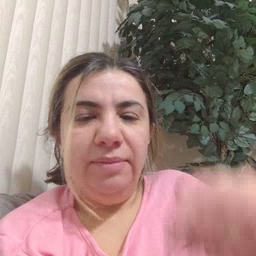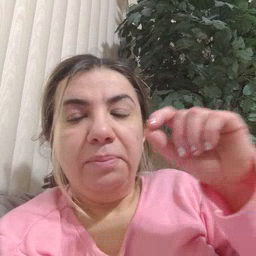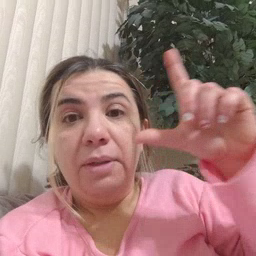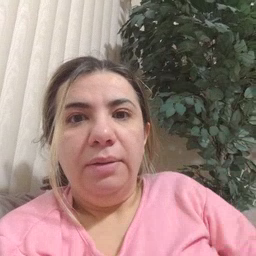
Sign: wake